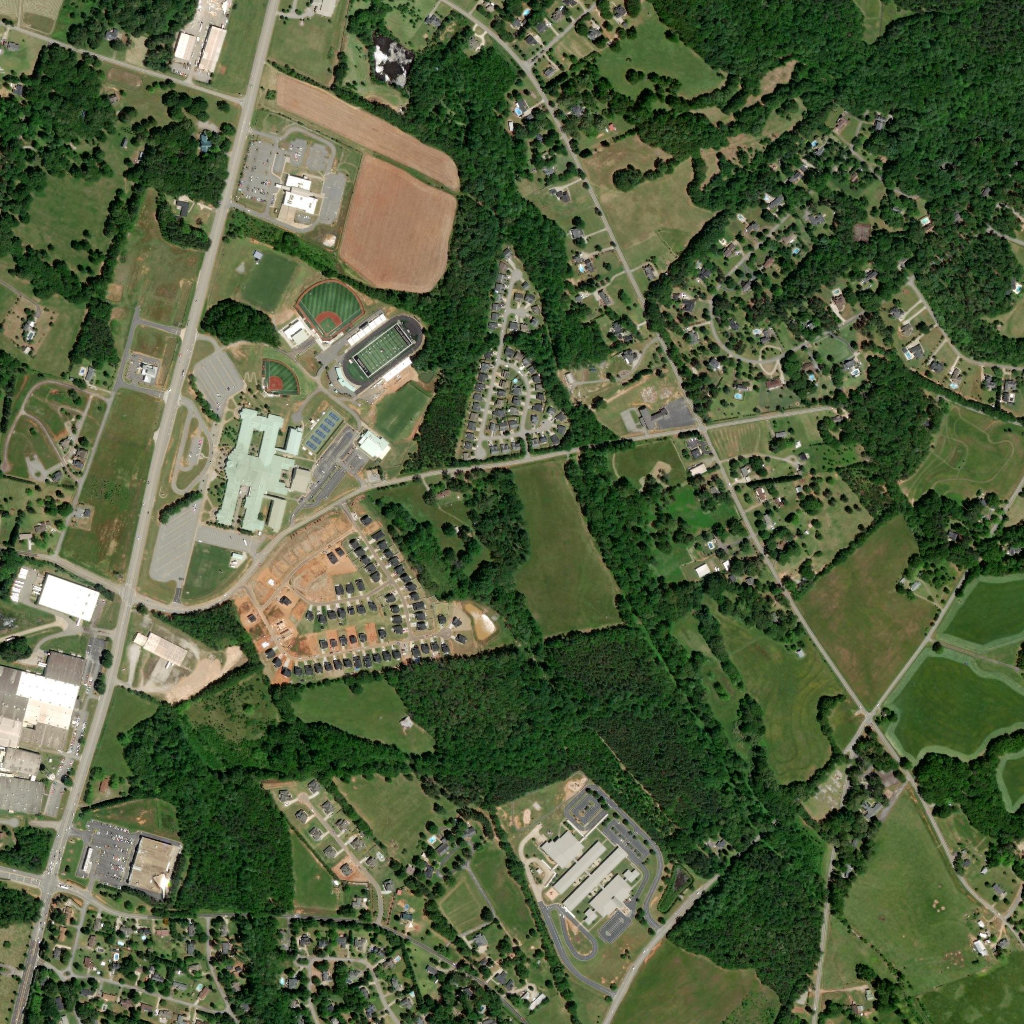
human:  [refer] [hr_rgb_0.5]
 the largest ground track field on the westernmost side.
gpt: <box>[[32, 30, 41, 38, 0]]</box>